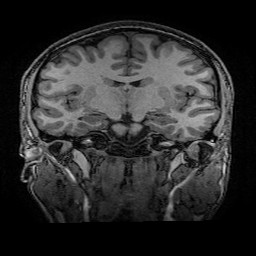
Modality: T1w
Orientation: sagittal
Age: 20
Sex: male
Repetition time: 0.0077 s
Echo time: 0.0034 s